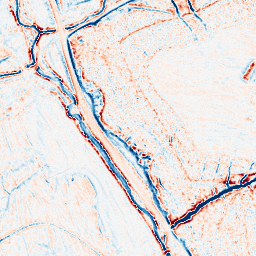
Category: edge_preserving
Decomposition family: bilateral
Decomposition parameters: d: 9
sigma_color: 150
sigma_space: 100
Upsampling method: quintic
Upsampling parameters: scale: 2
Upsampling scale: 2